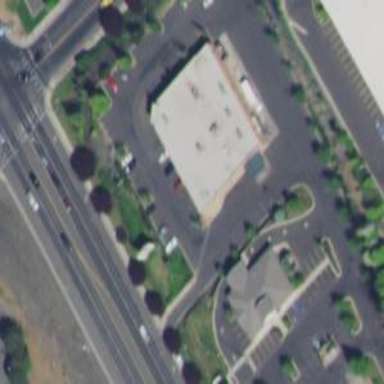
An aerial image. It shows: Pharmacy providing healthcare services.